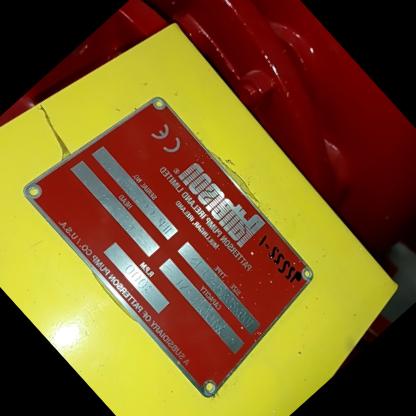
Klasa: tabliczka-znamionowa